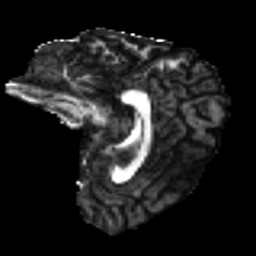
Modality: FA
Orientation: sagittal
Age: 21
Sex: female
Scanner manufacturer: ge
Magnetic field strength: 3 T
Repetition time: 7.8 s
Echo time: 0.0607 s